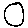
Label: circle